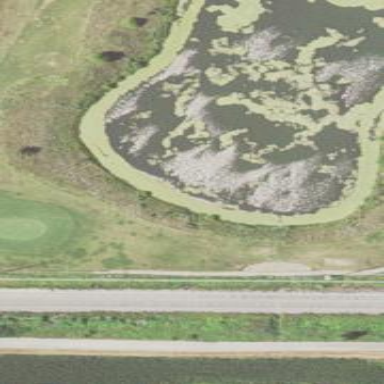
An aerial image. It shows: Rough grassy area used for golf.